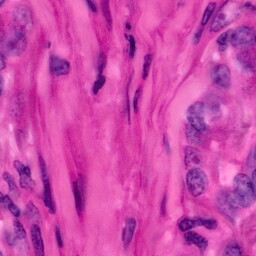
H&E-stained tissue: Pancreatic